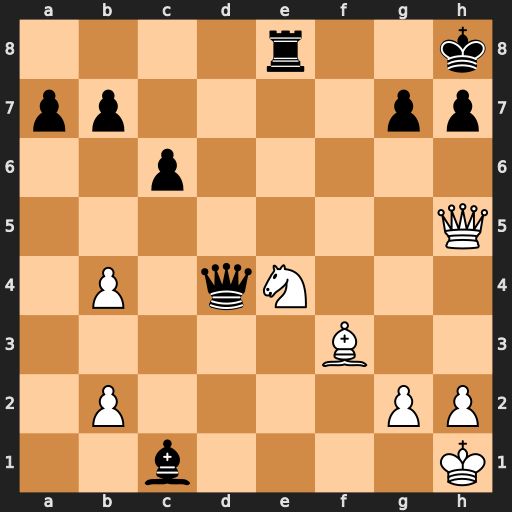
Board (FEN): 4r2k/pp4pp/2p5/7Q/1P1qN3/5B2/1P4PP/2b4K
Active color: w
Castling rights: -
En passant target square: -
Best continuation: Qxe8#